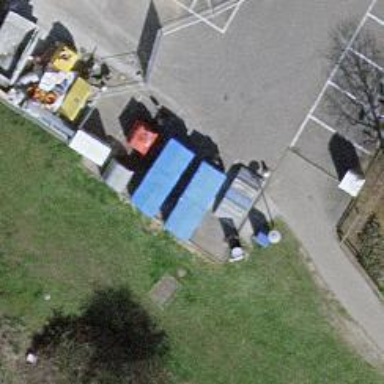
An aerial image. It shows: Recycling container at amenity designated for recycling.